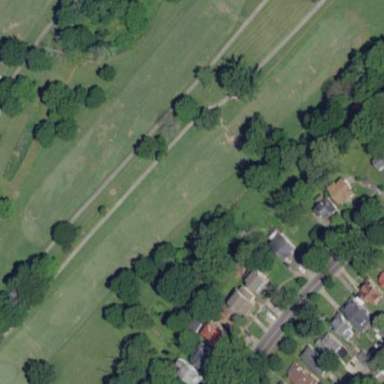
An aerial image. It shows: Golf fairway surrounded by grass.